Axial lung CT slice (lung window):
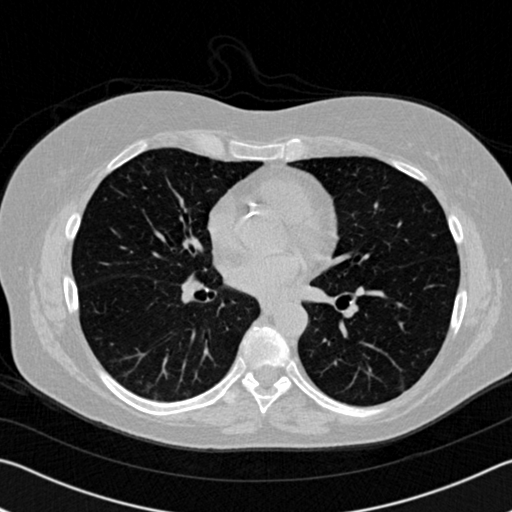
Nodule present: no